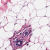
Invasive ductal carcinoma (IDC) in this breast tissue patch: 0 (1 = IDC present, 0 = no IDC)